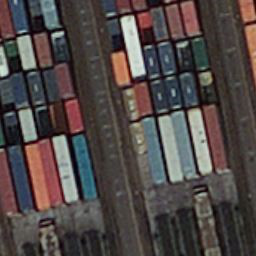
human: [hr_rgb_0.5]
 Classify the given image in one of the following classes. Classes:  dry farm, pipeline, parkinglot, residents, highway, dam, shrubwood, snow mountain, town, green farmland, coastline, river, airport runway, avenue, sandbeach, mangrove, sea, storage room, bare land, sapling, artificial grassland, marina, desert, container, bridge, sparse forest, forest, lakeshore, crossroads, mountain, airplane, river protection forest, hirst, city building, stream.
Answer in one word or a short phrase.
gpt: container